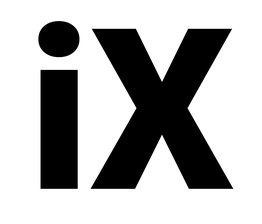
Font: Roboto_Black